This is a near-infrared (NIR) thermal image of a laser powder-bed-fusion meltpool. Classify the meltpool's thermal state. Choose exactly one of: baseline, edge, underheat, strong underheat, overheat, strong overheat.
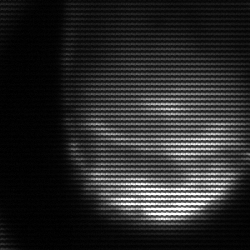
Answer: edge